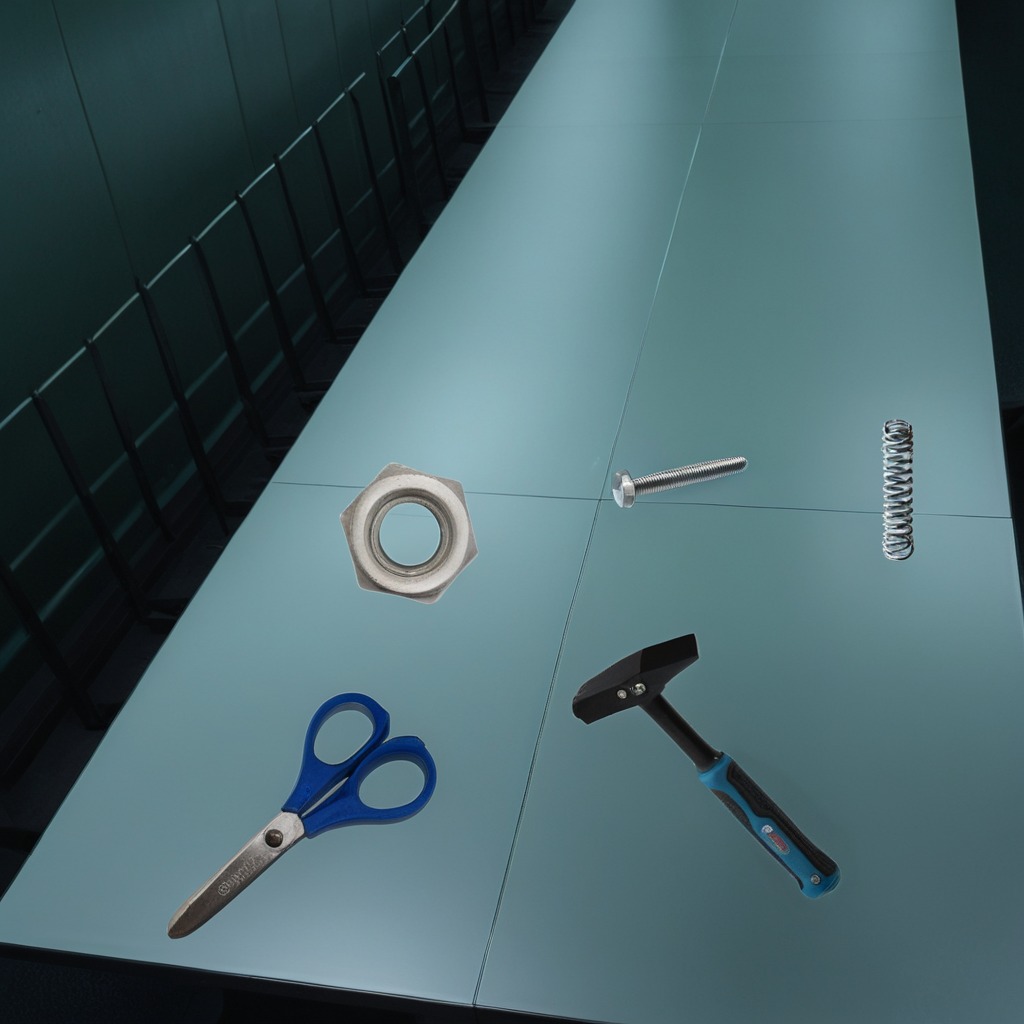
A hammer, a metal machine screw, a coiled metal spring, a metal nut, and a pair of scissors are lying on the table.